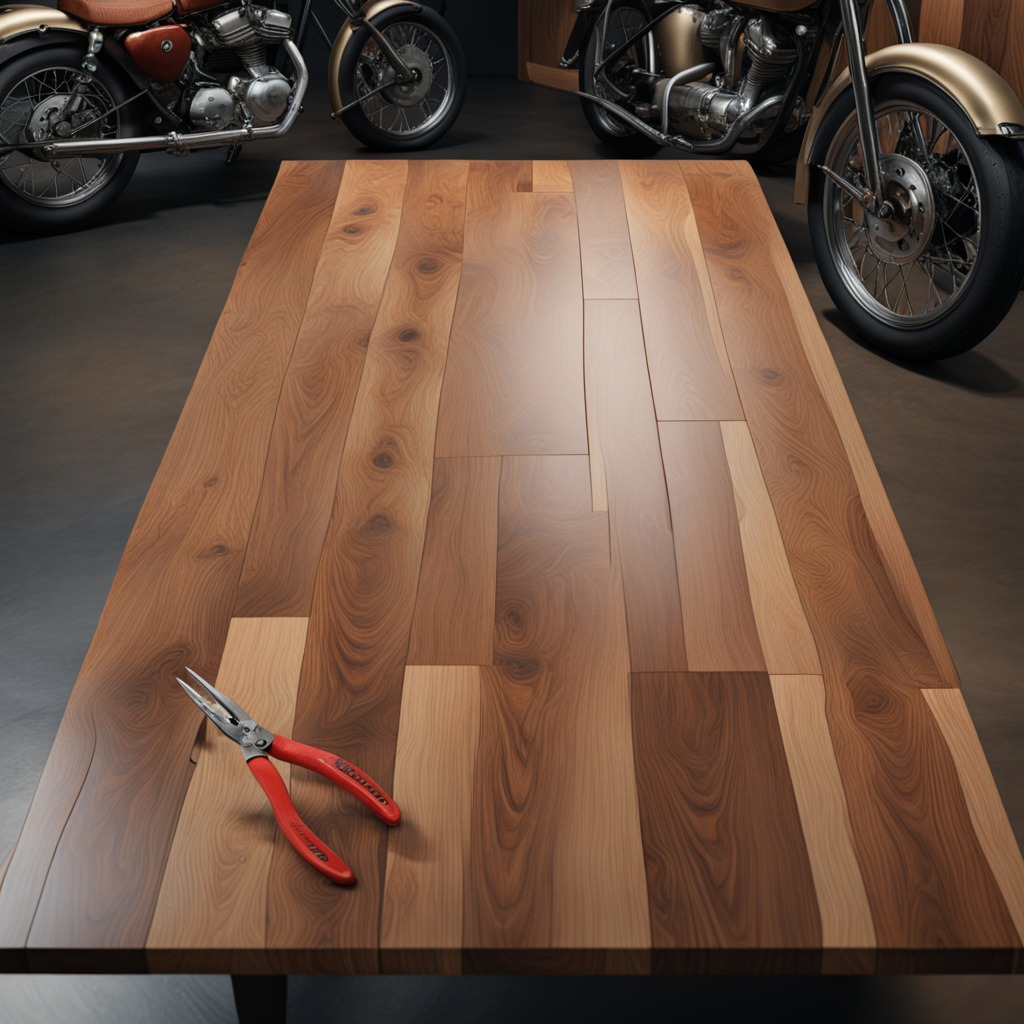
A plier is lying on the wooden table in a vintage motorcycle garage.